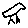
Label: bird